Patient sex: M
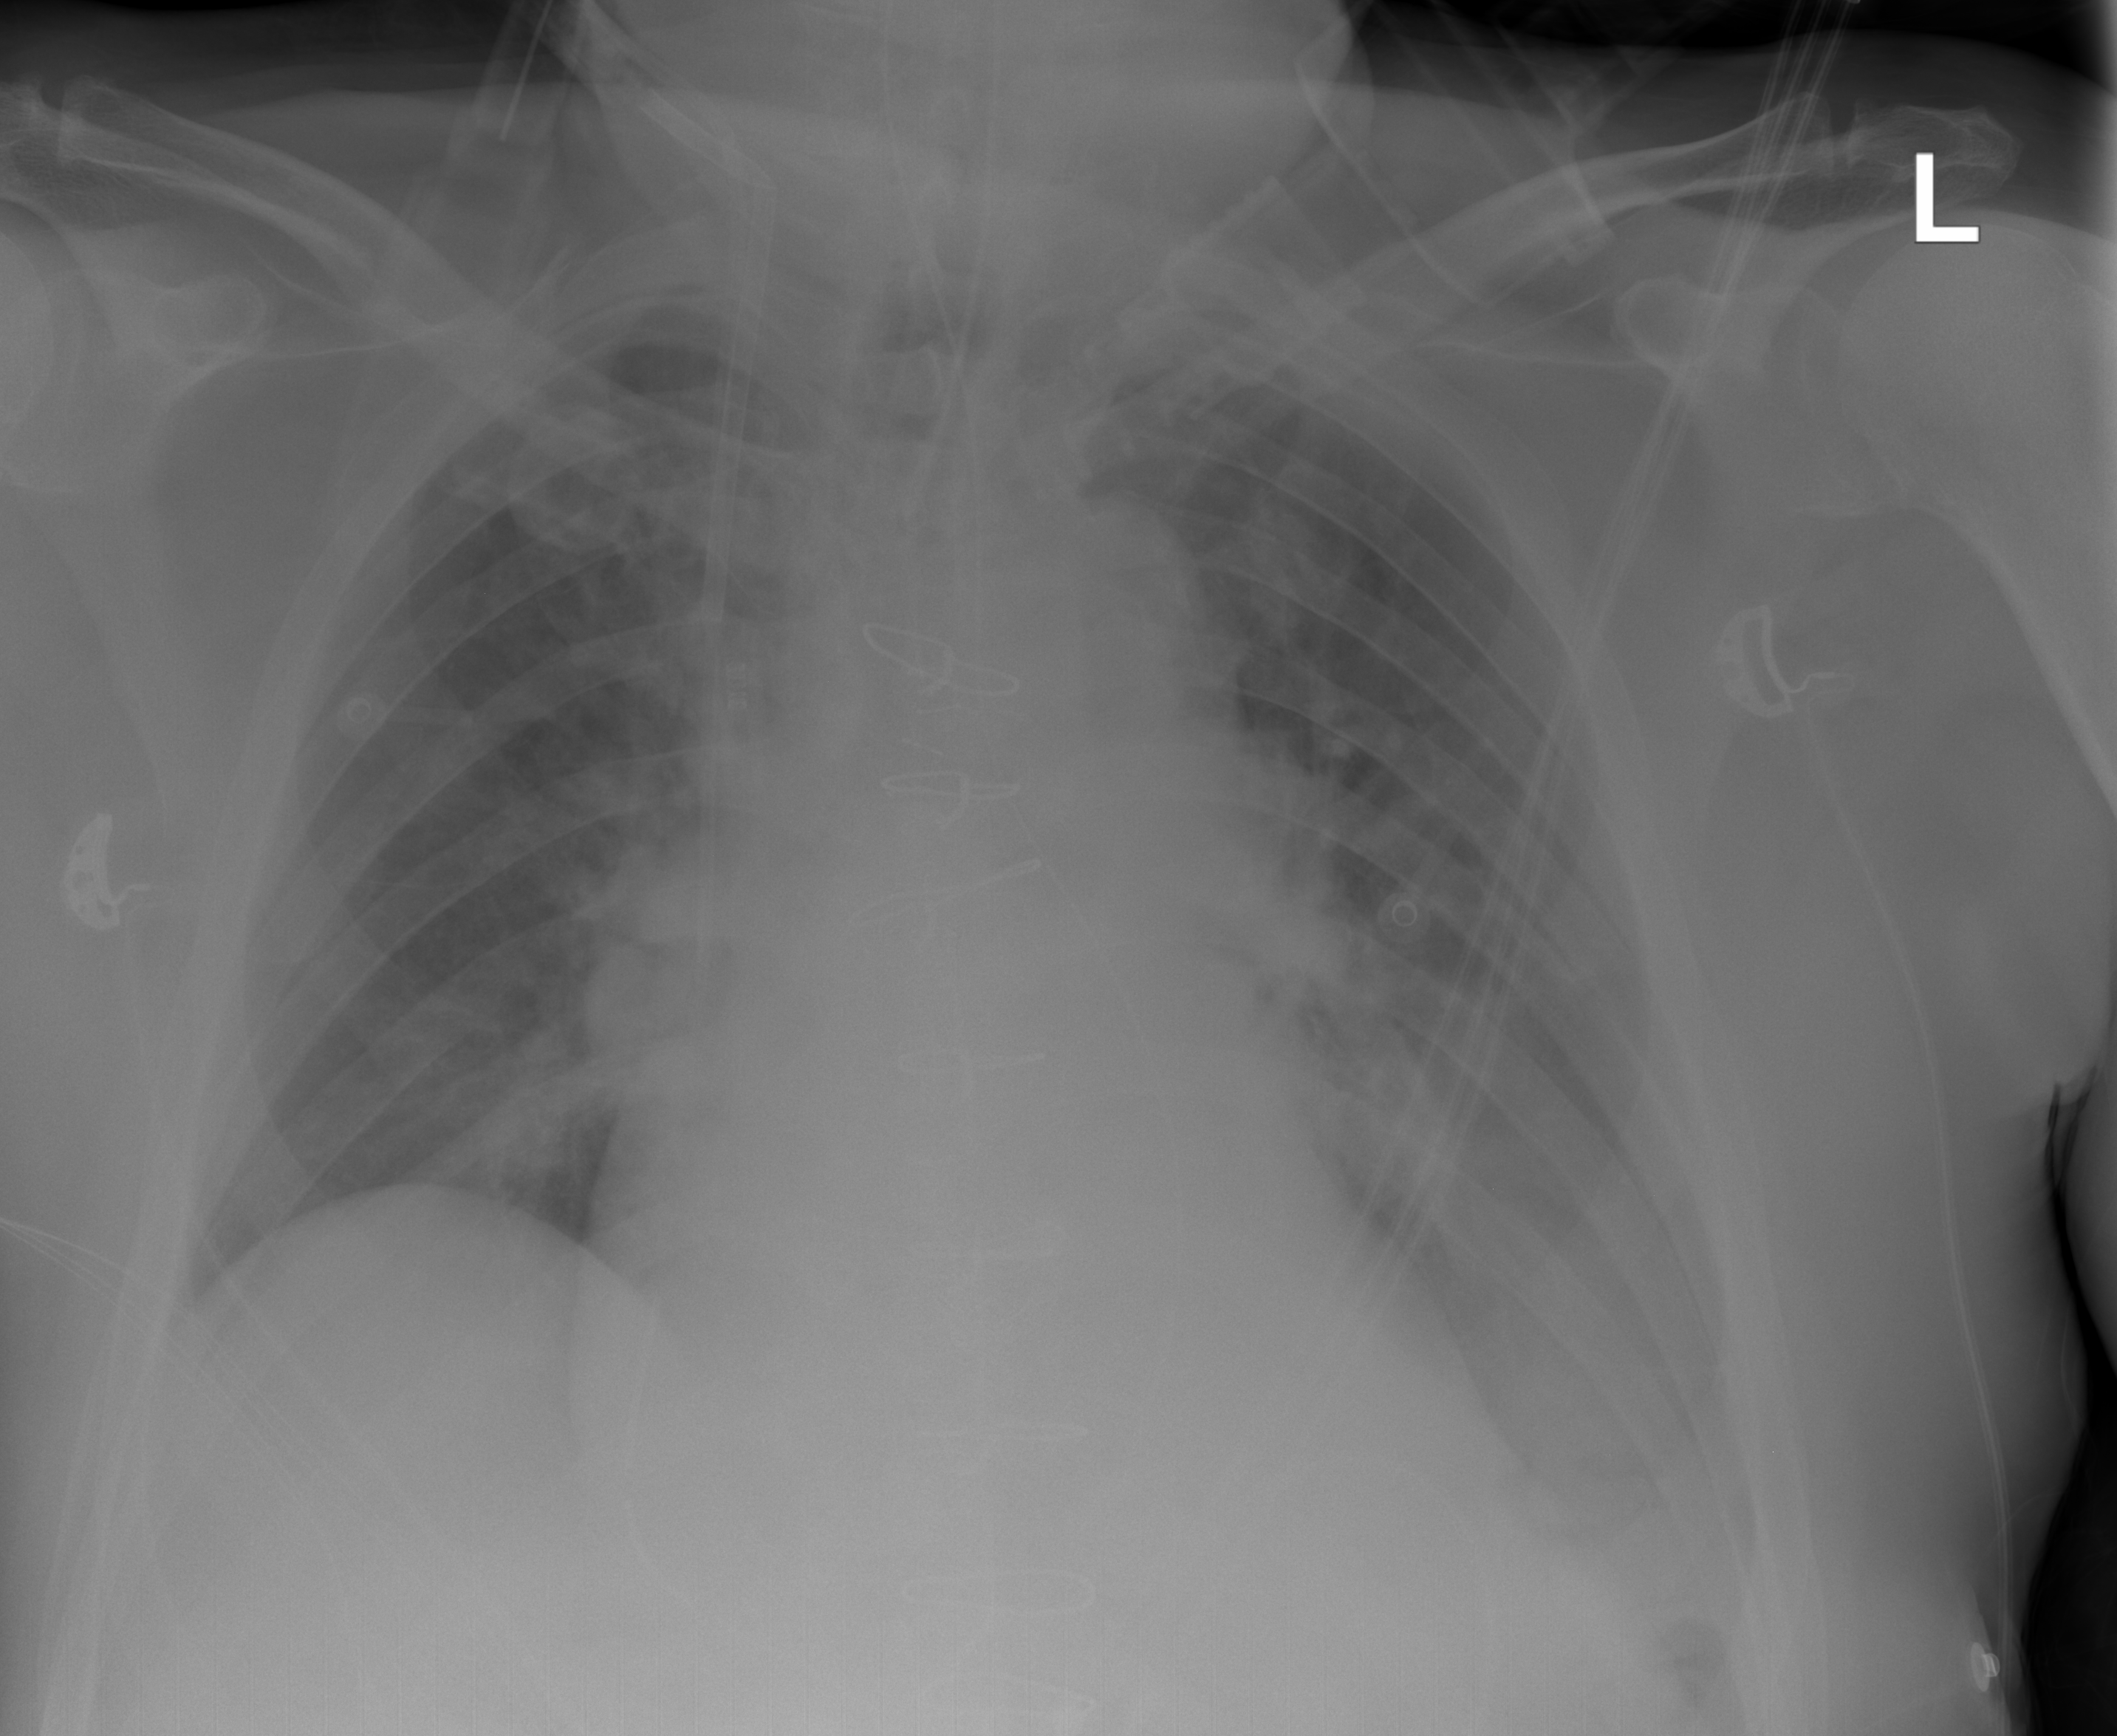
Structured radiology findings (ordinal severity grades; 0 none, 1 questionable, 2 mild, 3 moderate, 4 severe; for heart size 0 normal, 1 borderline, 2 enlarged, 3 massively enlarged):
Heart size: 0
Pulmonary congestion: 1
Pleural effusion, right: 0
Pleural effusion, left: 2
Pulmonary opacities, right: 0
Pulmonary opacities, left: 0
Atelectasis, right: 1
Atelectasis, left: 2